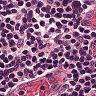
Metastatic tissue present: no